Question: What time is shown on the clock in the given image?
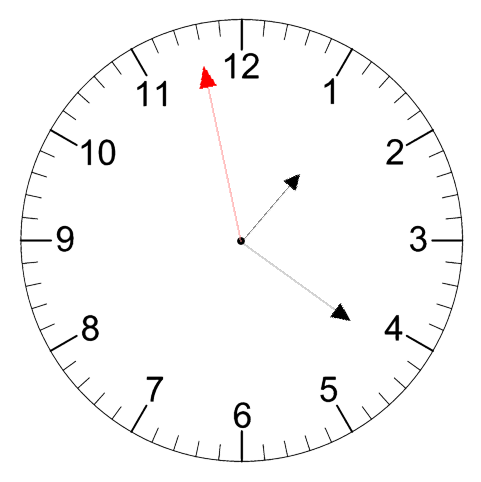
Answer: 01:20:58